Question: I'm trying to copy data that conatin ''. I'm using C++ .
When the result of the research was negative, I decide to write my own fonction to copy data from one char* to another char*. But it doesn't return the wanted result !
My attempt is the following :
'''
#include <iostream>
char* my_strcpy( char* arr_out, char* arr_in, int bloc )
{
char* pc= arr_out;
for(size_t i=0;i<bloc;++i)
{
*arr_out++ = *arr_in++ ;
}
*arr_out = '';
return pc;
}
int main()
{
char * out= new char[20];
my_strcpy(out,"12345aaaaaaa AA",20);
std::cout<<"output data: "<< out << std::endl;
std::cout<< "the length of my output data: " << strlen(out)<<std::endl;
system("pause");
return 0;
}
'''
the result is here:

I don't understand what is wrong with my code.
Thank you for help in advance.
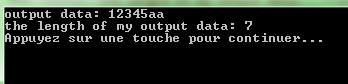
Answer: Your 'my_strcpy' is working fine, when you write a 'char*' to 'cout' or calc it's length with 'strlen' they '' as per C string behaviour. By the way, you can use 'memcpy' to copy a block of 'char' regardless of ''.